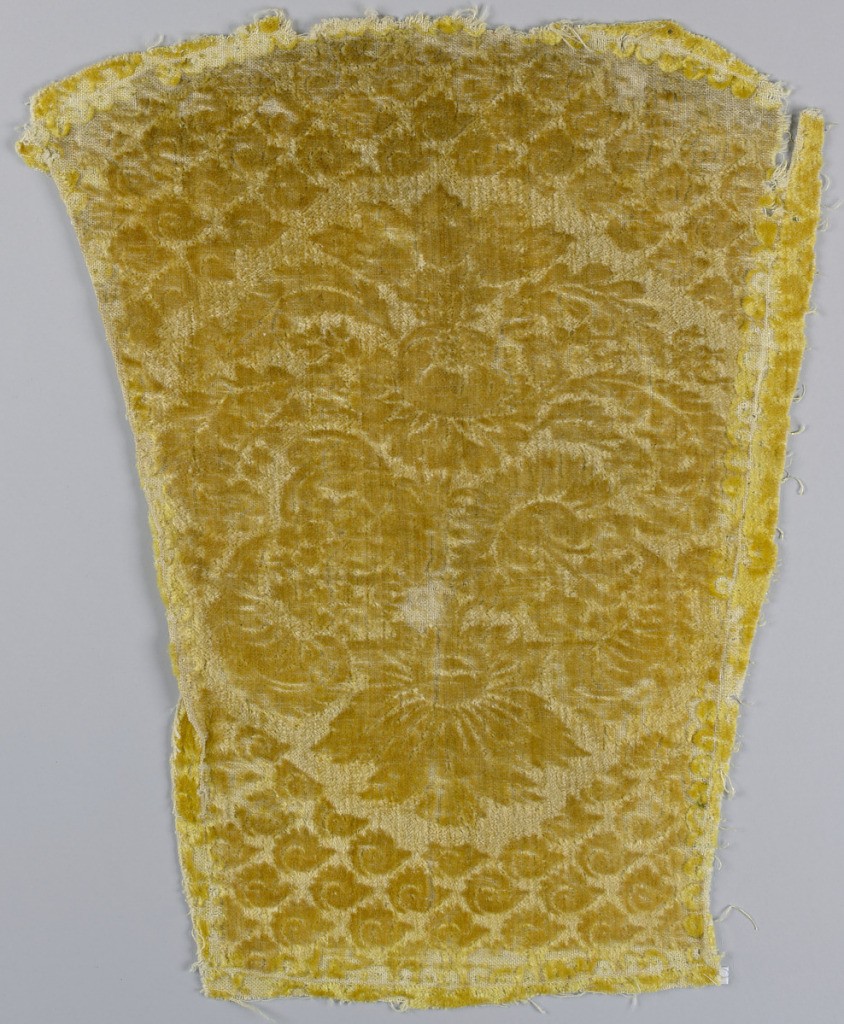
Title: Chair backs
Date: early 19th century
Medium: wool Technique: printed (stamped) by heated roller on wool velvet (plain weave with wool supplementary warp)
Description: Pair of chair backs with a stamped design of a floral bouquet on a field of twisted shapes. Design is in relief above the flattened background.